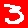
Digit: 3